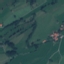
Land use / land cover: Pasture